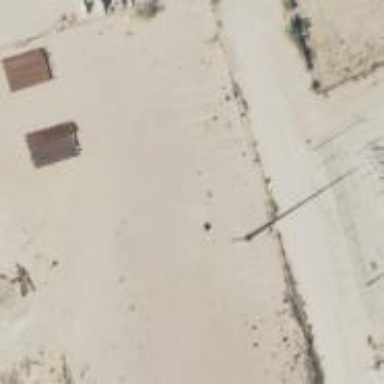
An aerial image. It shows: Power pole.